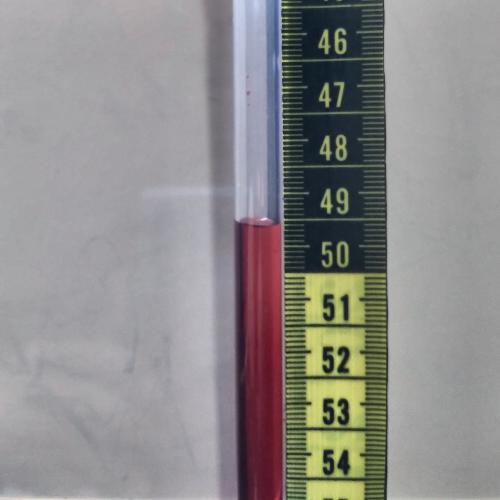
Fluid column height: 49.6 cm